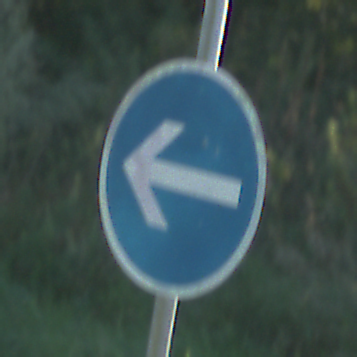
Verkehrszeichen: VorgeschriebeneFahrtrichtungHierLinks
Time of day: MorningAfternoon
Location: Outdoor (RoadRail)
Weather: Clear
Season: NotSpecified
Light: Natural